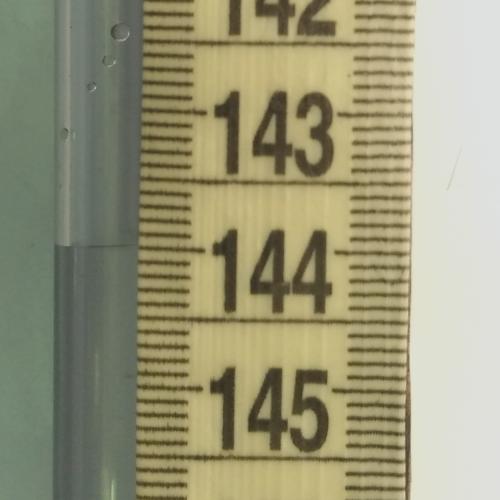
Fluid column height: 144.0 cm